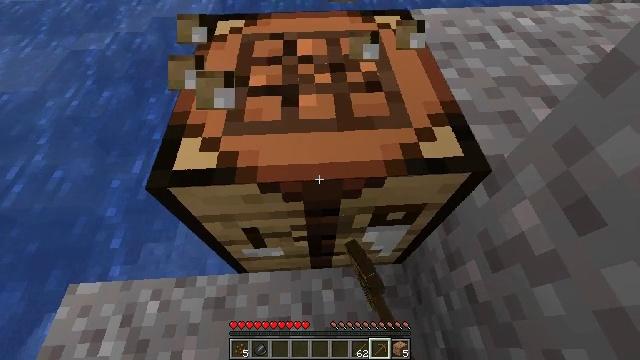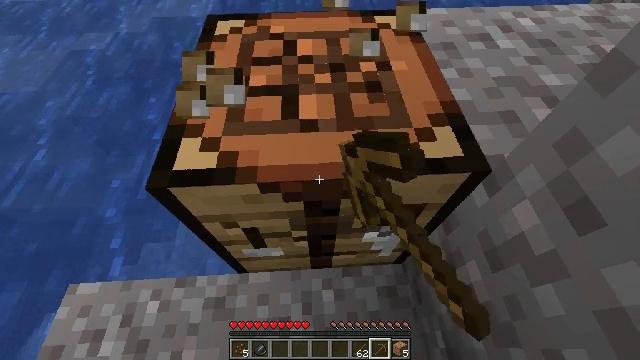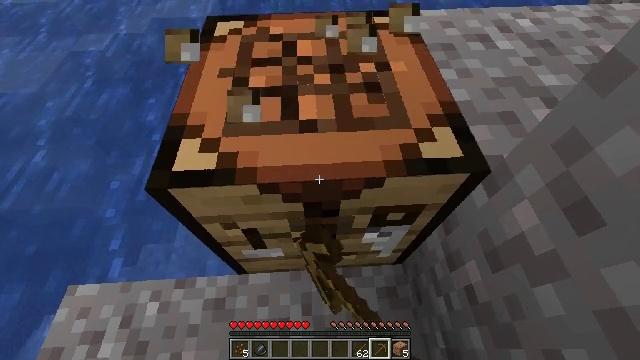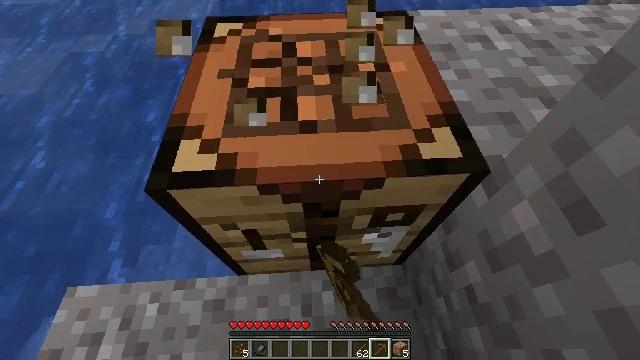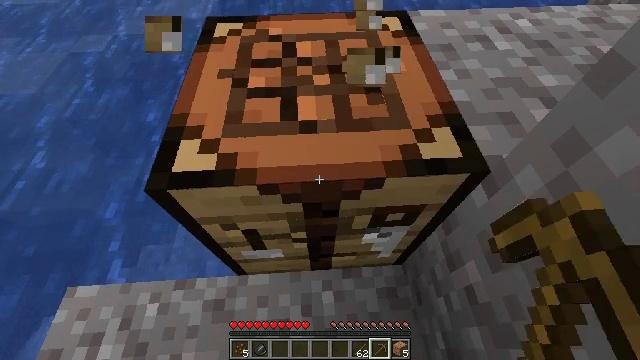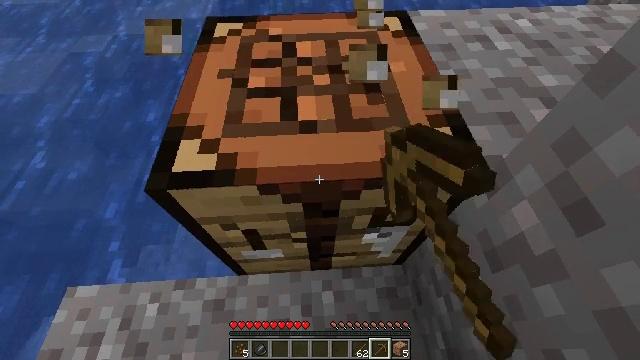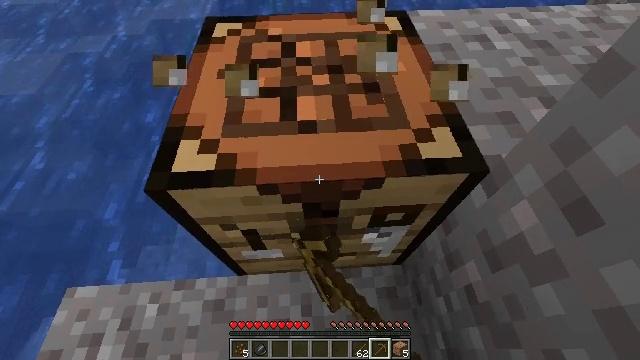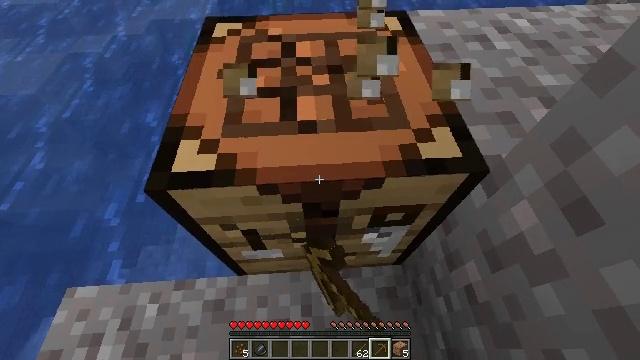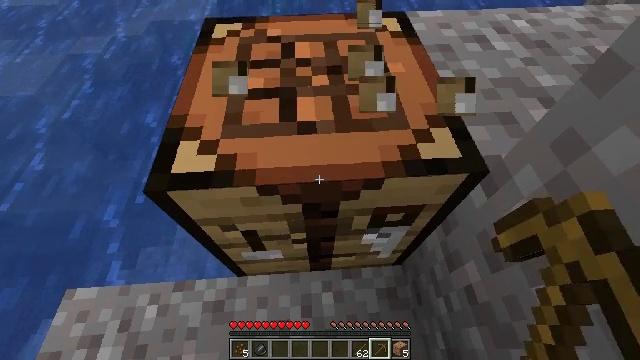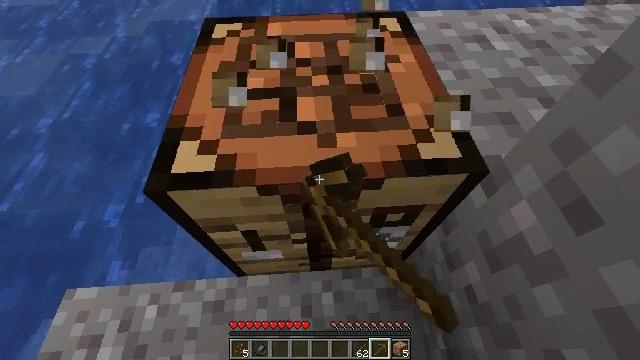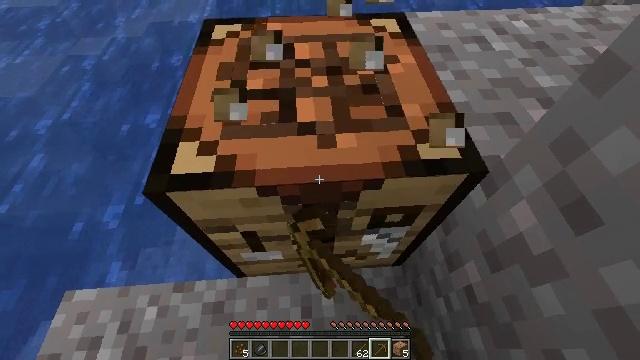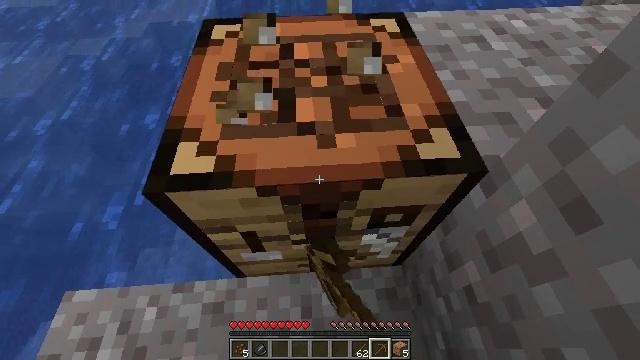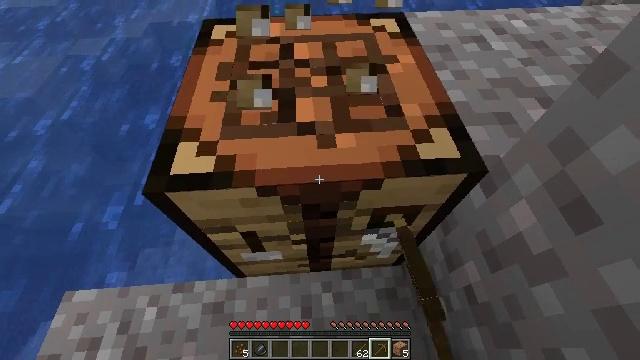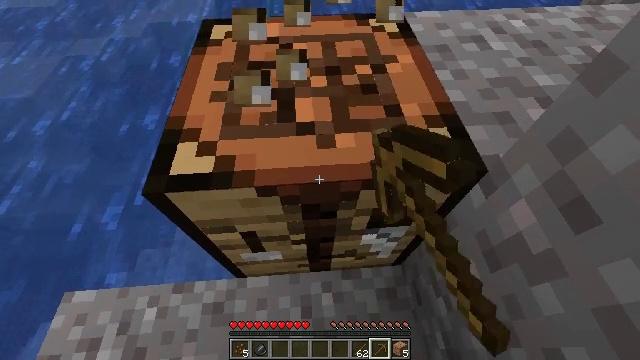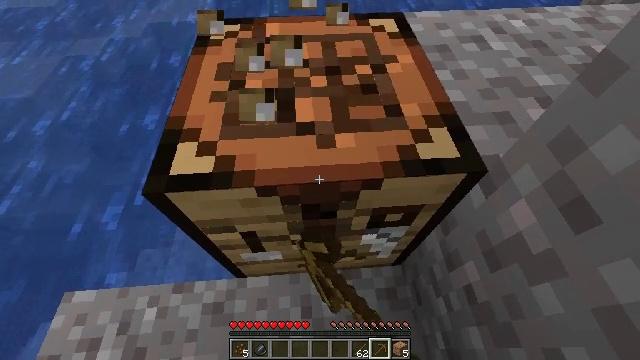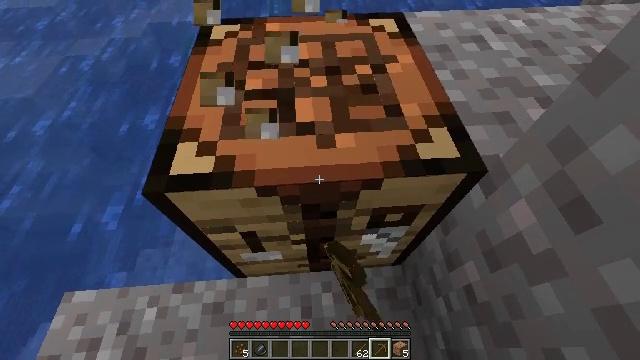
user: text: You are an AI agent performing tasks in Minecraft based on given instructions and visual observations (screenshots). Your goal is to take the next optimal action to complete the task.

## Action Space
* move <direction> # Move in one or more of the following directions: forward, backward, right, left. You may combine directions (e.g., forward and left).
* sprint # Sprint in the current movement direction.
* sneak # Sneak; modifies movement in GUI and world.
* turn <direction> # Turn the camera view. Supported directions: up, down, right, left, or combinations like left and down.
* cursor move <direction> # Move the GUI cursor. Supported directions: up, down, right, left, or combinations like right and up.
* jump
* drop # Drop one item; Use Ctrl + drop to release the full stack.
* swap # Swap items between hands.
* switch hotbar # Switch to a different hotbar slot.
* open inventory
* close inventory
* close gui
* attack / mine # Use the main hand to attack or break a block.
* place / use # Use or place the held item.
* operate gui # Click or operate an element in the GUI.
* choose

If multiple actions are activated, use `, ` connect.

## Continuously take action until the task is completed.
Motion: motion action
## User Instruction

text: Mine block crafting table.
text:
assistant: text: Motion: attack / mine
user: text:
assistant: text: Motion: attack / mine
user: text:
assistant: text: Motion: attack / mine
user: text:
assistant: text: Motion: attack / mine
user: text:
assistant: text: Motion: attack / mine
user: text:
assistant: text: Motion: attack / mine
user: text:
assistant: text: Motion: attack / mine
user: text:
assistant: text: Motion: attack / mine
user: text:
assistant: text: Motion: attack / mine
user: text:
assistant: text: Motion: attack / mine
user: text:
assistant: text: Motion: attack / mine
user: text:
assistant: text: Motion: attack / mine
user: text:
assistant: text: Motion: attack / mine
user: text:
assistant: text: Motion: attack / mine
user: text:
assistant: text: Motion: attack / mine
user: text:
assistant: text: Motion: attack / mine
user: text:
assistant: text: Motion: attack / mine
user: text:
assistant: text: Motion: attack / mine
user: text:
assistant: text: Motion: attack / mine
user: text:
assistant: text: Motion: attack / mine
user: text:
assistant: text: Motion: attack / mine
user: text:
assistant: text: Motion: attack / mine
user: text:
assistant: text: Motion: attack / mine
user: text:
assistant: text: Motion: attack / mine
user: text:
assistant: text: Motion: attack / mine
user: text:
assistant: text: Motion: attack / mine
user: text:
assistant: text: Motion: attack / mine
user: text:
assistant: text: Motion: attack / mine
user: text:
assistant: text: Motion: attack / mine
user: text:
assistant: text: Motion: attack / mine